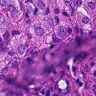
Metastatic tissue present: yes